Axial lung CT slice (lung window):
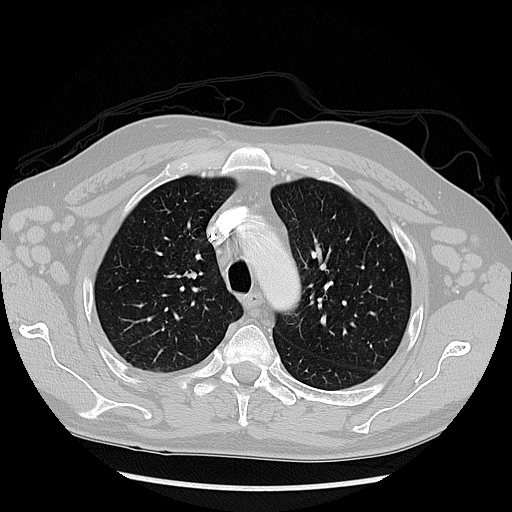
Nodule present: no